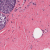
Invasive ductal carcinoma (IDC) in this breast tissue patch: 0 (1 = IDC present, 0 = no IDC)